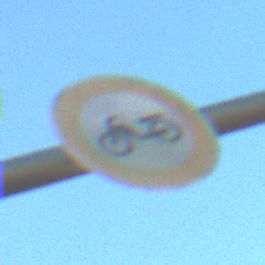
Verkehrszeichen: VerbotMofas
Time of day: SunriseSunset
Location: Outdoor (RoadRail)
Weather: Clear
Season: NotSpecified
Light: Natural